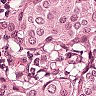
Metastatic tissue present: yes